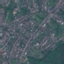
Land use / land cover class: Residential